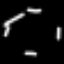
Label: octagon